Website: walmart
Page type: billing-address
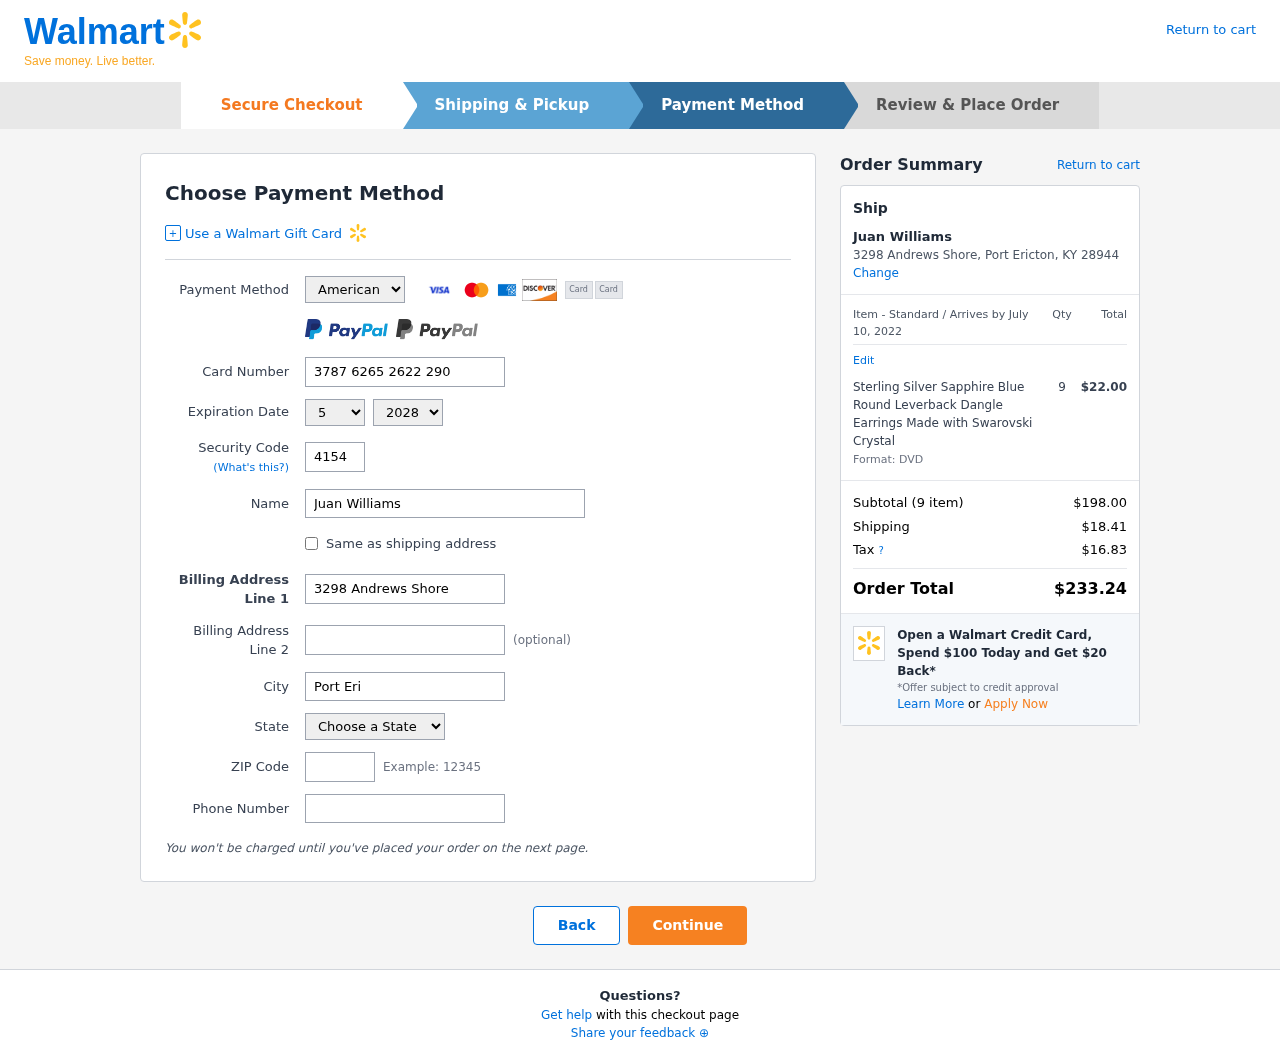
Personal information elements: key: PII_CARD_CVV
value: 4154
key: PII_CARD_EXPIRY_MONTH
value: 05
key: PII_CARD_EXPIRY_YEAR
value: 28
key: PII_CARD_NUMBER
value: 3787 6265 2622 290
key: PII_CARD_TYPE
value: American Express
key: PII_CITY
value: Port Ericton
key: PII_CITY_STATE_ZIP
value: Port Ericton, KY 28944
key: PII_FULLNAME
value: Juan Williams
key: PII_PHONE
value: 3054284330
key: PII_POSTCODE
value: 28944
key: PII_STATE
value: Kentucky
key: PII_STREET
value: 3298 Andrews Shore
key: PII_FULLNAME2
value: Juan Williams
Product elements: key: PRODUCT1_NAME
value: Sterling Silver Sapphire Blue Round Leverback Dangle Earrings Made with Swarovski Crystal
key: PRODUCT1_PRICE
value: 22
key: PRODUCT1_QUANTITY
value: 9
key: PRODUCT1_DESC
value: Format: DVD
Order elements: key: ORDER_DELIVERY_DATE
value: July 10, 2022
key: ORDER_NUM_ITEMS
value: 9
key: ORDER_SUBTOTAL
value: $198.00
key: ORDER_SHIPPING_COST
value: $18.41
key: ORDER_TAX
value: $16.83
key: ORDER_TOTAL
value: $233.24